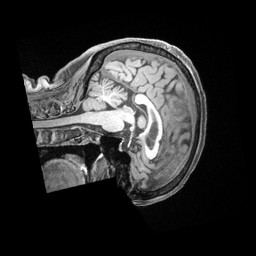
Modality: T1w
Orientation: sagittal
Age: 65
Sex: female
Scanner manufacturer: siemens
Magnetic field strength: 3 T
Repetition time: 2.5 s
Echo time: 0.00222 s